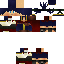
A male human skin with medium skin, wearing brown long hair dressed in a blue hoodie and black pants, featuring a closed mouth.